Field crop: maize
Growth stage: 2
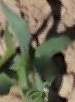
Species: maize